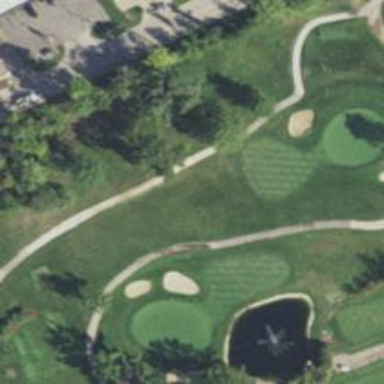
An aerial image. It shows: Path used for both walking and golf.